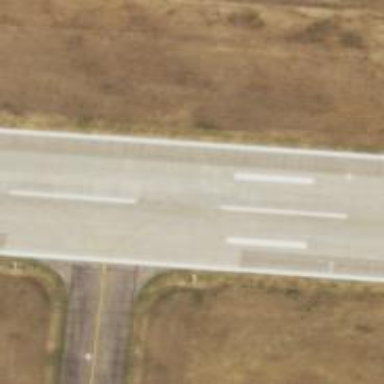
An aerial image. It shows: Runway surface made of asphalt at airport.